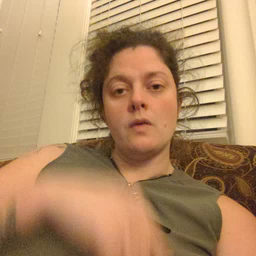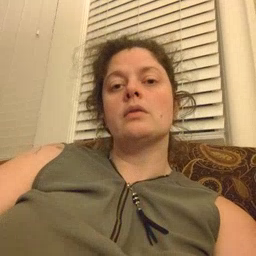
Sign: yes